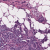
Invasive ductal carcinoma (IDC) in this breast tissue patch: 1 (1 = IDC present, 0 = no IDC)